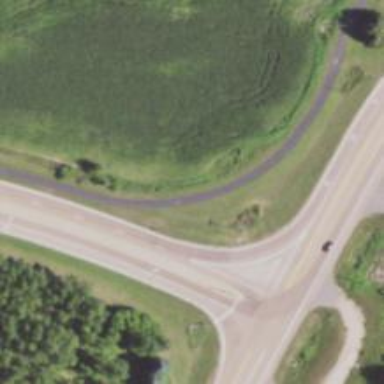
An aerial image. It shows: Secondary link road.